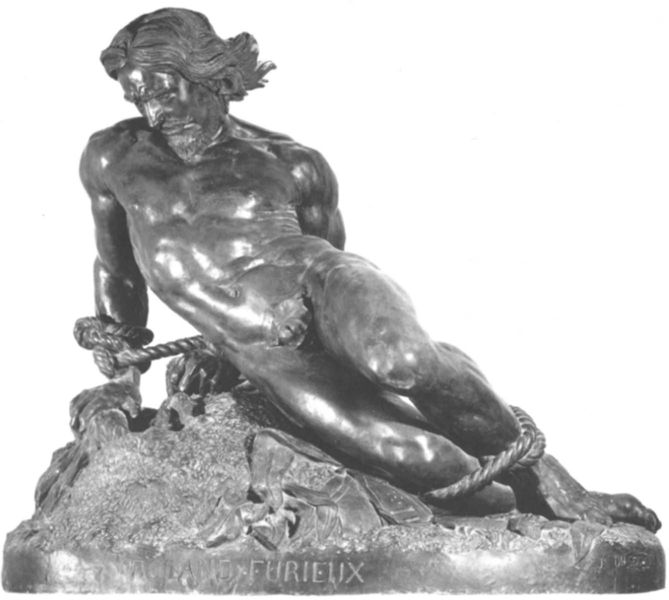
Titel: Der rasende Roland
Künstler: Jean Bernard Duseigneur
Schlagwörter: akt, felsen, körper, mann, nackt, brust, frankreich, haar, nase, blick, bart, arme, knoten, sockel, stein, feld, wind, figur, haare, strick, augenbrauen, mittelscheitel, schultern, skulptur, statue, beine, fesseln, schrift, liegen, fels, muskeln, inschrift, brauen, glanz, metall, nabel, bronze, plastik, knie, liegend, fotografie, seil, schwarzweiß, text, griechisch, dramatik, bronzeplastik, fessel, manieriert, feigenblatt, liegender, gefesselt, angebunden, mythologir, mtthologie